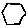
Label: hexagon